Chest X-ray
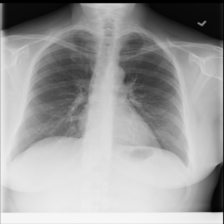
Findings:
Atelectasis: negative
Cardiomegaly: negative
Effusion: negative
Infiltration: negative
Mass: negative
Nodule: negative
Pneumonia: negative
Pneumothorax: negative
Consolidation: negative
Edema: negative
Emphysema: negative
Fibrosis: negative
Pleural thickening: negative
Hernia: negative